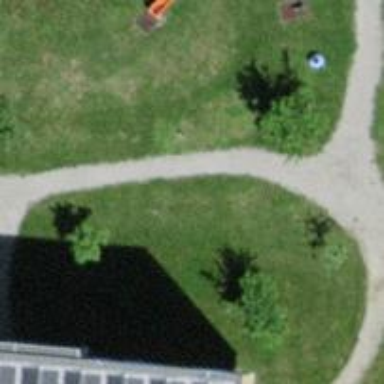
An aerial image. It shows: Path with fine gravel surface.